Aerial crown-view tile of a tropical tree (Barro Colorado Island, Panama), acquired 20240813:
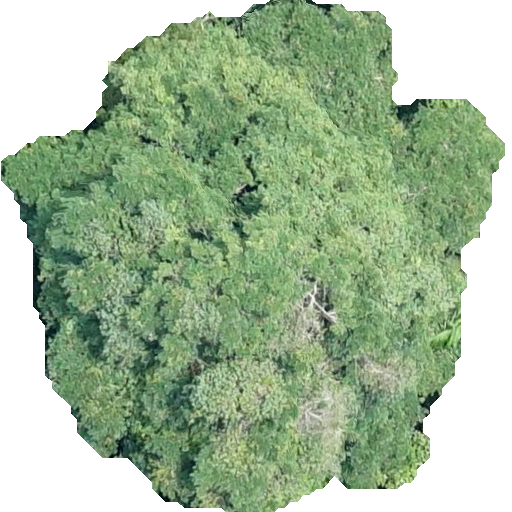
Species: Tabernaemontana arborea
GBIF accepted scientific name: Tabernaemontana arborea
Crown area: 276.352 m²